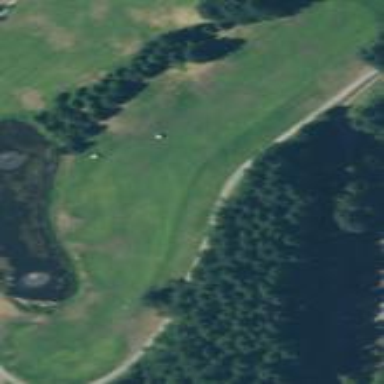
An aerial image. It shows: Grassy area designated as golf fairway.